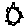
Label: sun